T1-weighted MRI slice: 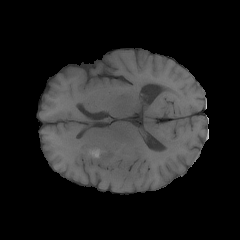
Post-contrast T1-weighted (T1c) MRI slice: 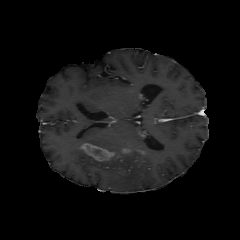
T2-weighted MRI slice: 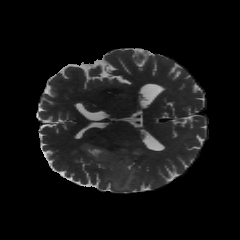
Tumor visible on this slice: yes